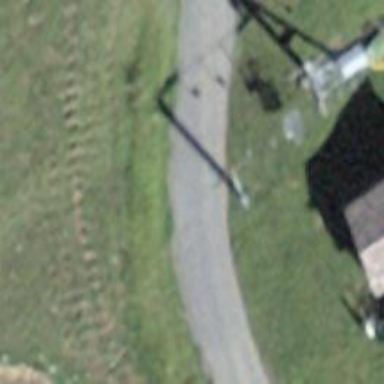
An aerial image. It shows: Pylon for aerialway.